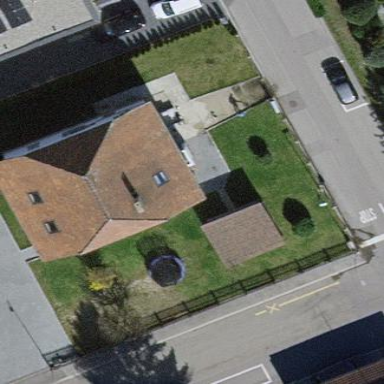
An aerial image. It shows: Gabled roofed house.